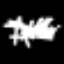
Label: The Eiffel Tower